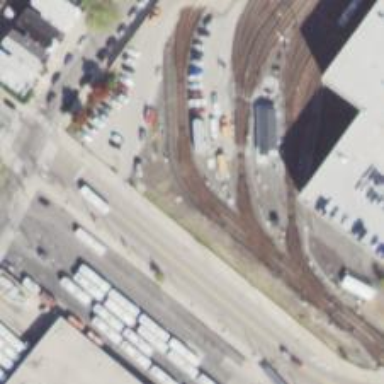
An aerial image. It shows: Yard area with electrified rail tracks.